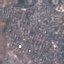
Land use / land cover class: Residential